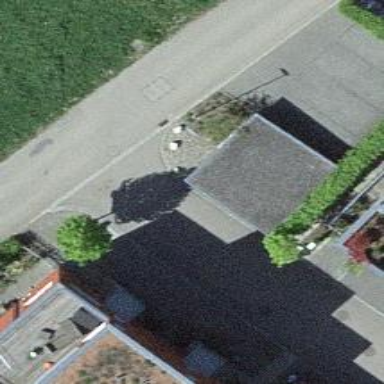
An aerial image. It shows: Garage building.